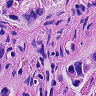
Metastatic tissue present: yes